Question: I'm struggling how to make a move with the camera to fit my two markers and keep them on the same level. So this implies modify zoom to fit them and turn camera to fit the markers on the same line.
The next two pics will clarify my question:

So, what I done so far is this:
'''
public void centerIncidentRouteOnMap(List<LatLng> copiedPoints) {
double minLat = Integer.MAX_VALUE;
double maxLat = Integer.MIN_VALUE;
double minLon = Integer.MAX_VALUE;
double maxLon = Integer.MIN_VALUE;
for (LatLng point : copiedPoints) {
maxLat = Math.max(point.latitude, maxLat);
minLat = Math.min(point.latitude, minLat);
maxLon = Math.max(point.longitude, maxLon);
minLon = Math.min(point.longitude, minLon);
}
final LatLngBounds bounds = new LatLngBounds.Builder().include(new LatLng(maxLat, maxLon)).include(new LatLng(minLat, minLon)).build();
mMap.animateCamera(CameraUpdateFactory.newLatLngBounds(bounds, 120));
}
'''
But this only make the two markers fit on the screen, so I need to know how to rotate the camera with the correct angle to get the last pic.
Can anyone help me on this?
Thanks!
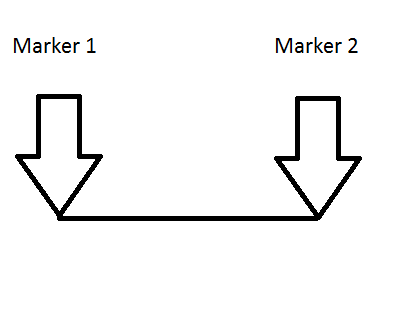
Answer: In - almost - pseudo-code, try something like it:
'''
CameraPosition cameraPosition = new CameraPosition.Builder()
.target(Your_target) // Sets the center of the map
.zoom(YourZoom) // Sets the zoom
.bearing(Your_Angle) // -90 = west, 90 = east
.tilt(Some_Tilt)
map.animateCamera(CameraUpdateFactory.newCameraPosition(cameraPosition));
'''
To retrieve the angle:
'''
float xDiff = x2 - x1;
float yDiff = y2 - y1;
return Math.Atan2(yDiff, xDiff) * 180.0 / Math.PI;
'''